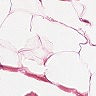
Metastatic tissue present: no